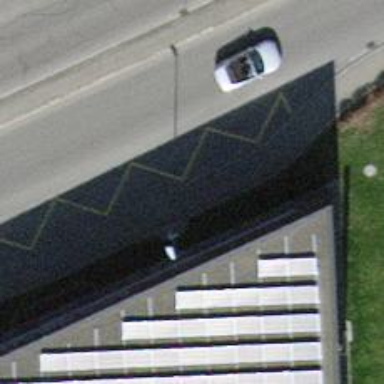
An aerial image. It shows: Bus stop with platform for public transport.